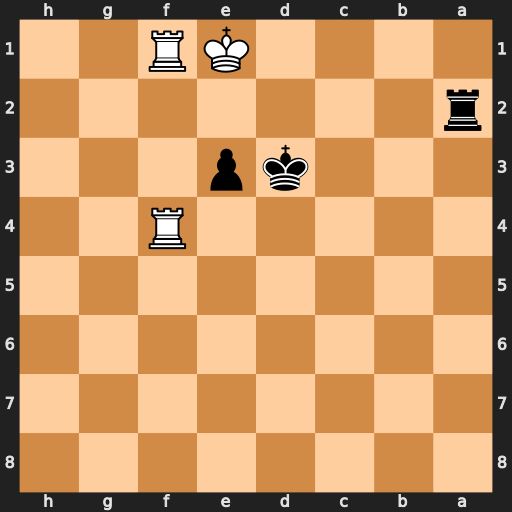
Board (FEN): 8/8/8/8/5R2/3kp3/r7/4KR2
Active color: b
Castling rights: -
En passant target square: -
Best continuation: Ra1#